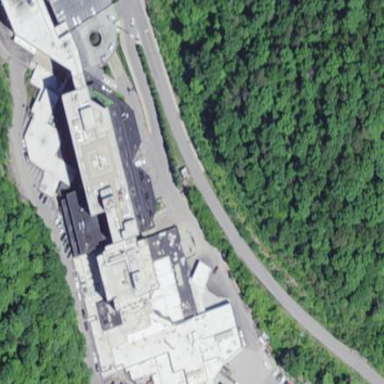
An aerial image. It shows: Hospital building.